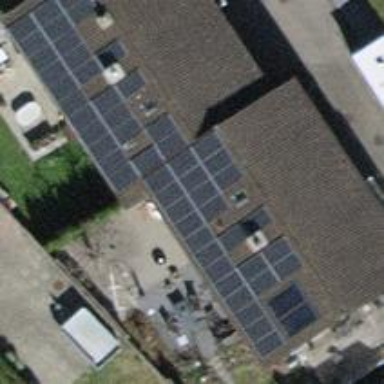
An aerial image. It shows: Solar power generator using photovoltaic method with solar photovoltaic panel types.